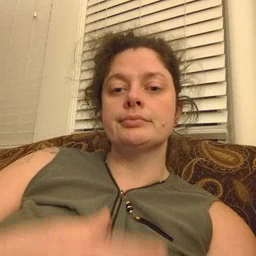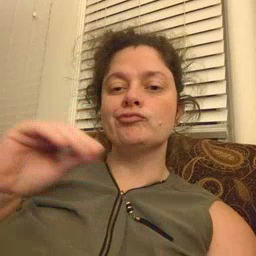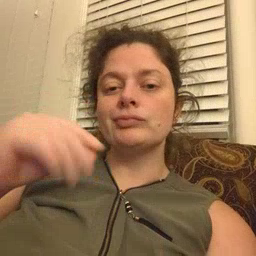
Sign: say